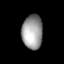
Tissue: lung
Cell type: Pericytes
Senescence score: 0.5655
Nuclear area (px): 694
Mean DAPI intensity: 155.301